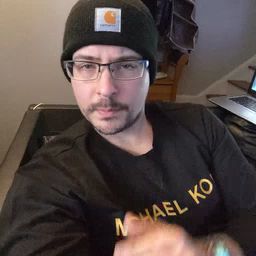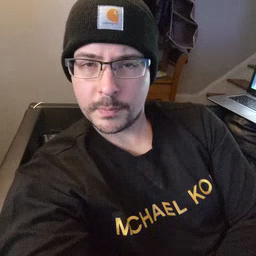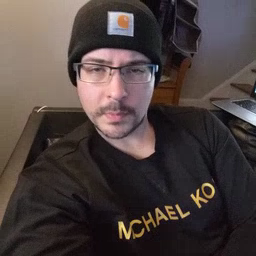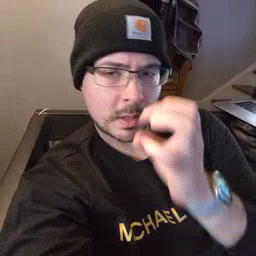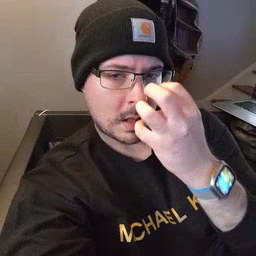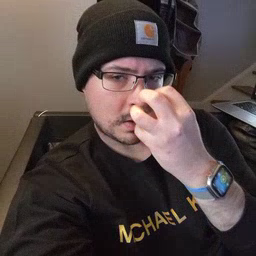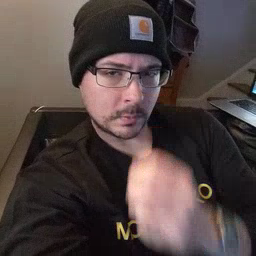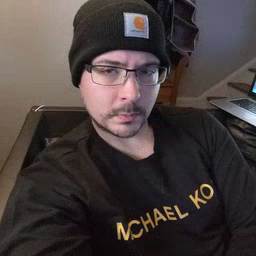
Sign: clown